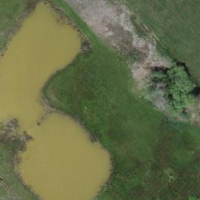
EUNIS habitat code: 21
Species observed at this site:
Corvus corone
Alcedo atthis
Sylvia borin
Aegithalos caudatus
Sylvia atricapilla
Spinus spinus
Capreolus capreolus
Poecile palustris
Larus michahellis
Cygnus olor
Ardea alba
Erithacus rubecula
Tringa glareola
Phoenicurus ochruros
Tringa nebularia
Tringa ochropus
Cyanistes caeruleus
Sturnus vulgaris
Troglodytes troglodytes
Larus canus
Chloris chloris
Passer domesticus
Mareca penelope
Passer montanus
Turdus merula
Spatula clypeata
Mareca strepera
Locustella naevia
Hirundo rustica
Mergus merganser
Milvus milvus
Turdus pilaris
Sterna hirundo
Phylloscopus trochilus
Motacilla alba
Tachybaptus ruficollis
Certhia brachydactyla
Podiceps cristatus
Oenanthe oenanthe
Fulica atra
Anas crecca
Chroicocephalus ridibundus
Phylloscopus collybita
Luscinia megarhynchos
Gallinula chloropus
Alauda arvensis
Pica pica
Garrulus glandarius
Columba livia
Falco tinnunculus
Picus viridis
Acrocephalus scirpaceus
Acrocephalus arundinaceus
Alopochen aegyptiaca
Anas platyrhynchos
Aythya ferina
Streptopelia decaocto
Aythya fuligula
Fringilla coelebs
Carduelis carduelis
Columba palumbus
Phalacrocorax carbo
Egretta garzetta
Parus major
Ciconia ciconia